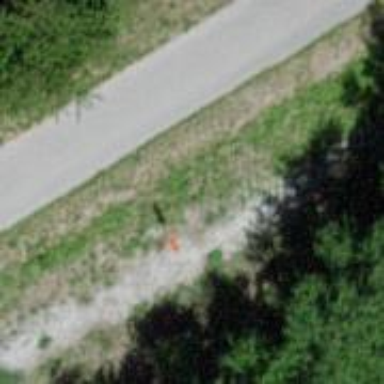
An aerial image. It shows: Pole supporting roof covering pipeline marker.